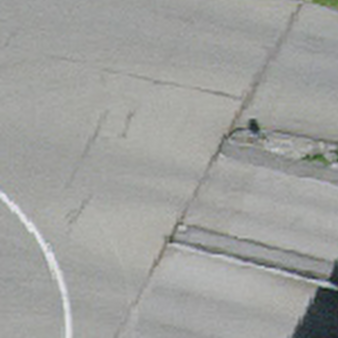
Label: other